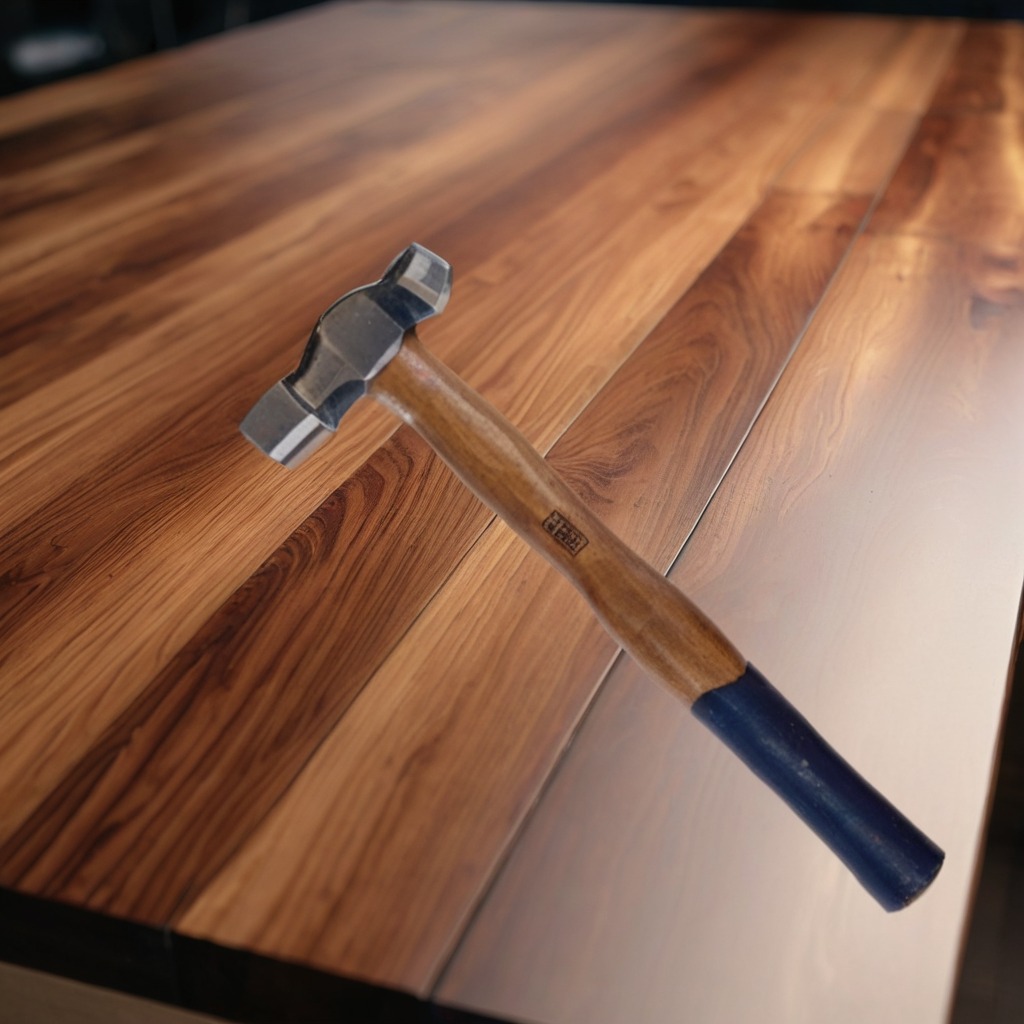
A hammer is lying on the wooden table in the carpentry studio.